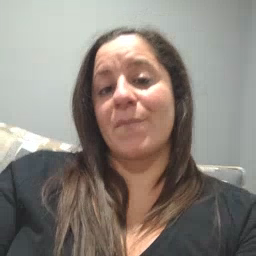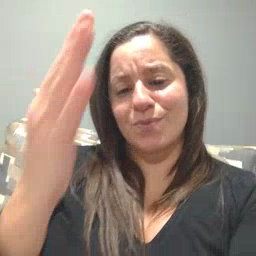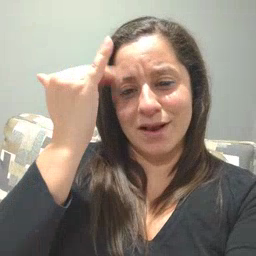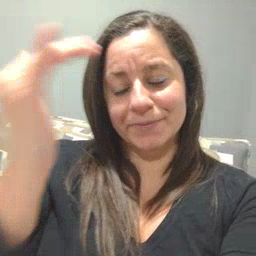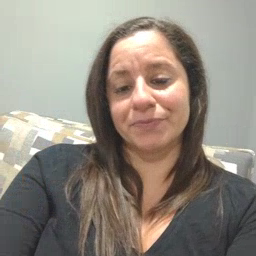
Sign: why